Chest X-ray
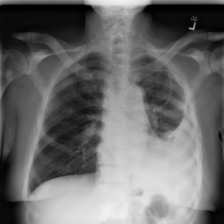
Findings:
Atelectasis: negative
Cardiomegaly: negative
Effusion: positive
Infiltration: negative
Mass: negative
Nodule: negative
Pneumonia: negative
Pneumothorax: negative
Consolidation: negative
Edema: negative
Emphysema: negative
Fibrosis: negative
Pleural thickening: negative
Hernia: negative